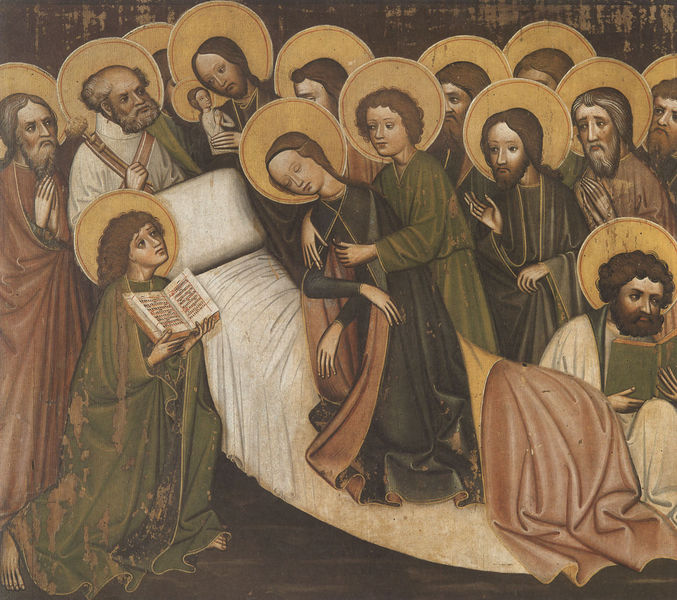
Titel: Mariä Tod
Künstler: Kleinpolnischer Maler
Institution: Tarnow, Diözesanmuseum
Schlagwörter: blau, gemälde, kopf, schatten, umhang, weiß, grün, menschen, braun, frau, licht, männer, schwarz, stützen, zeichnung, rot, tuch, malerei, menge, versammlung, alt, bart, bibel, falten, halten, johannes, tod, tot, hände, gold, tücher, gewänder, gotik, engel, bücher, liegen, schlafen, kissen, lesen, bett, laken, krank, buch, leblos, jungfrau, knien, beten, salbung, heiligenschein, betttuch, nimbus, christus, jesus, christlich, kniend, priester, heilige, kirchlich, jünger, heilig, maria, madonna, petrus, marientod, verkündigung, schwrz, heiligenscheine, apostel, evangelium, nimben, hinlegen, 14, 14. jh, marias